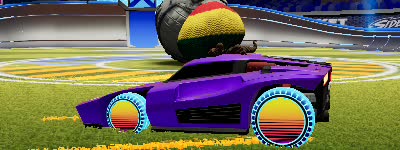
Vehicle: breakout